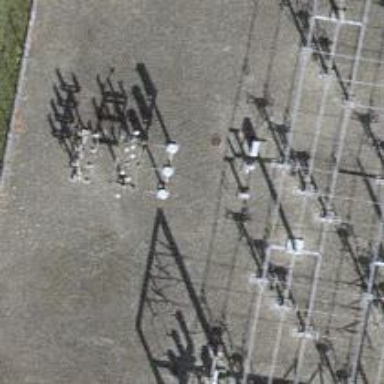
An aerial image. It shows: Power line with 3 cables. It is situated in bay.